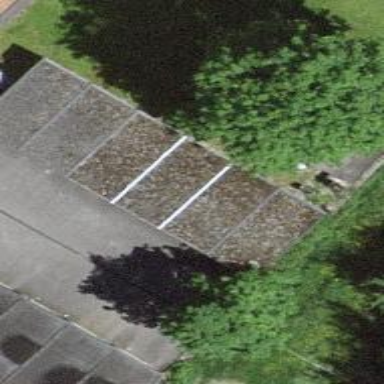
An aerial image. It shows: Group of garages.